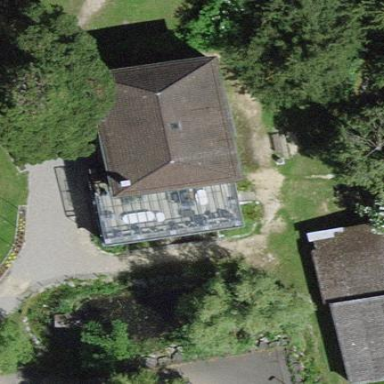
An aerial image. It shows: Museum building.